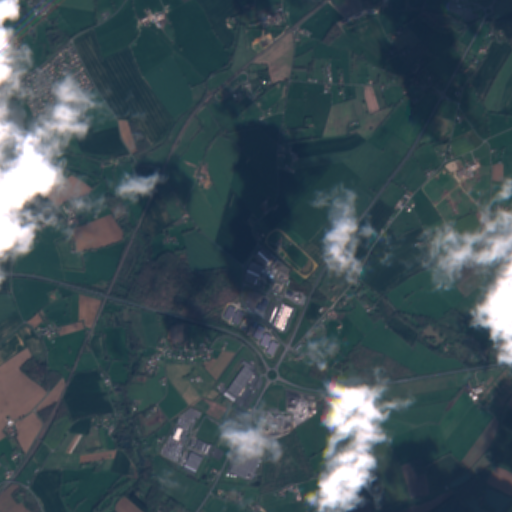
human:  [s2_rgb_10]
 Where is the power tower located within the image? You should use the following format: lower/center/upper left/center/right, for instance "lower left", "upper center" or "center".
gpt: The power tower is located in the upper right of the image.
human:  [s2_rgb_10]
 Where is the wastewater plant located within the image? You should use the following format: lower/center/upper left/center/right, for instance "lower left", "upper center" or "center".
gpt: The wastewater plant is located in the upper left of the image.
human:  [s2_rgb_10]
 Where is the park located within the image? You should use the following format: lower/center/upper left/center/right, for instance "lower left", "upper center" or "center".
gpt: There is no park in the image.